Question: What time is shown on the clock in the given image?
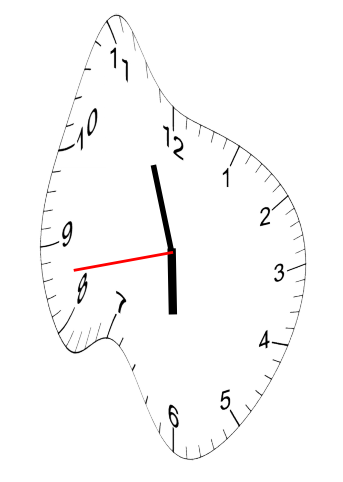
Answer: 05:56:43